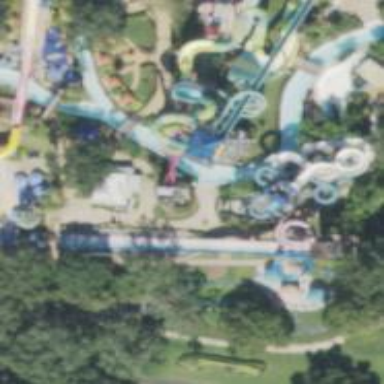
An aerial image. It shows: Water slide attraction.